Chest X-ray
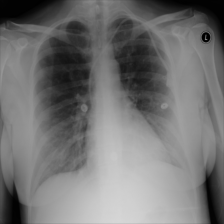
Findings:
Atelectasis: negative
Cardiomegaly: negative
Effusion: negative
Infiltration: negative
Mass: negative
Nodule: negative
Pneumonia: negative
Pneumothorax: negative
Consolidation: positive
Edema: negative
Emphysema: negative
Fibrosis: negative
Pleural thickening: negative
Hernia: negative